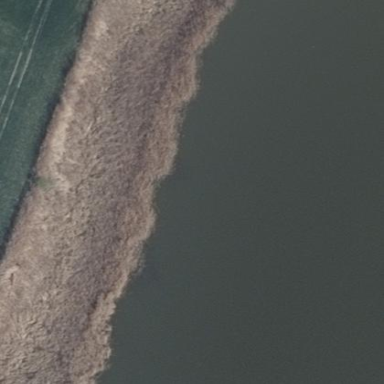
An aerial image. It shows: Reedbed in wetland area.